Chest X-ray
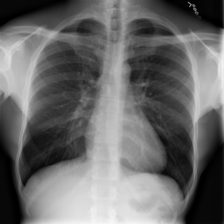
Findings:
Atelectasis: negative
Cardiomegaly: negative
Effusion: negative
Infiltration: negative
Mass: negative
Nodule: negative
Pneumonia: negative
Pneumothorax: negative
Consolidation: negative
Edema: negative
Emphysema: negative
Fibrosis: negative
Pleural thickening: negative
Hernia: negative